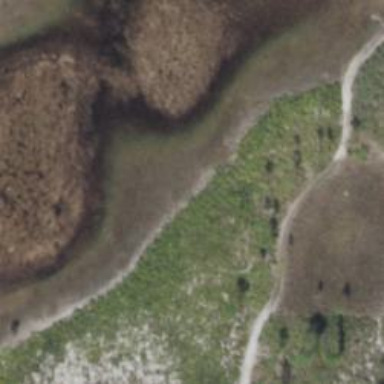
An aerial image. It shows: Marsh wetland.